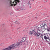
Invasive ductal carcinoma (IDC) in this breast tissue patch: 0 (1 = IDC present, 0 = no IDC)